Question: All the reasons I can find for using Fragments in Android activities have to do with having the ability to display multiple classes/view in the same screen, encapsulating multiple logical components, etc.
Considering all this, it seems, fragments are only actually useful when you employ the use of many of them.
Is that so? Is there ever a point of using just one fragment in an activity?
I ask now because I saw an option on Android Studio to do just that, and I am wondering what the point is.

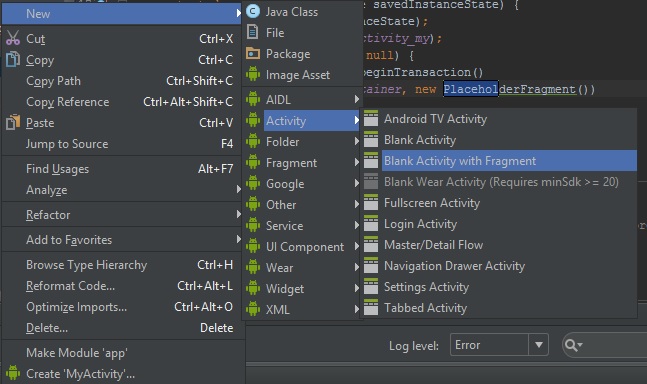
Answer: Out of my personal opinion, I would say .
For the following reasons:
- - - - - -
According to google coding guidelines, it is best practice to create as few Activities as possible, and create multiple Fragments instead that are switched inside an Activity.